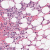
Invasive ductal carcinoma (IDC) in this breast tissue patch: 1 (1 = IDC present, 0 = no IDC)